Question: I am trying to build a physics engine for a game (and I would prefer to avoid using a physics engine such as box2d) and I've come across an issue with resolving collisions between balls and angled lines (detecting them is fine). Effectively I'm looking for a formula to find the resulting X and Y velocities of a ball after a collision with an angled line while disregarding any rotation / angular momentum.

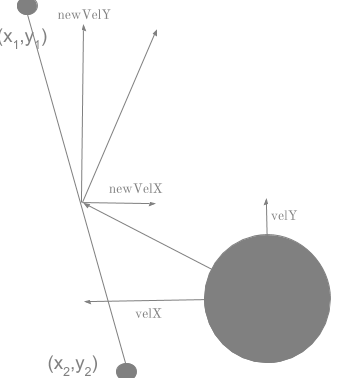
Answer: If we express the before and after velocities in terms of vectors, you can use a vector reflection formula:
v2 = v1 - 2n(v1 n)
v1 = before reflection vector, v2 = after reflection vector, n = normal line of wall (must be normalized to unit vector), v1 n is the dot product of v1 and n